Field crop: maize
Growth stage: 1
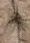
Species: salsola